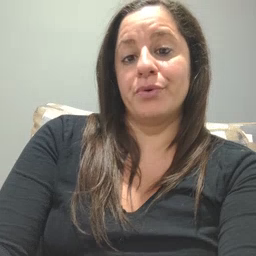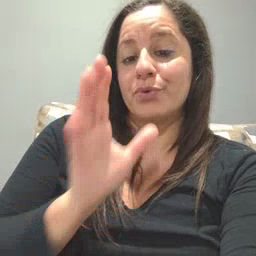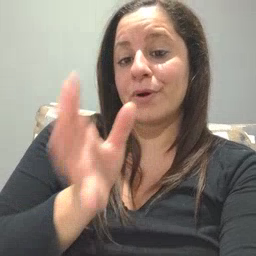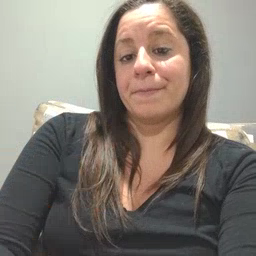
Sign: grandma